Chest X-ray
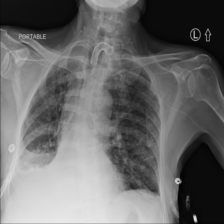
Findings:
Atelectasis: negative
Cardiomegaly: negative
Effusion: negative
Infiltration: positive
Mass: positive
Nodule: negative
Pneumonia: negative
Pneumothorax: negative
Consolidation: negative
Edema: negative
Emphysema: negative
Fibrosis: negative
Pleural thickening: positive
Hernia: negative